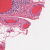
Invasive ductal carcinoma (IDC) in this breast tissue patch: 0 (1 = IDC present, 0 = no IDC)